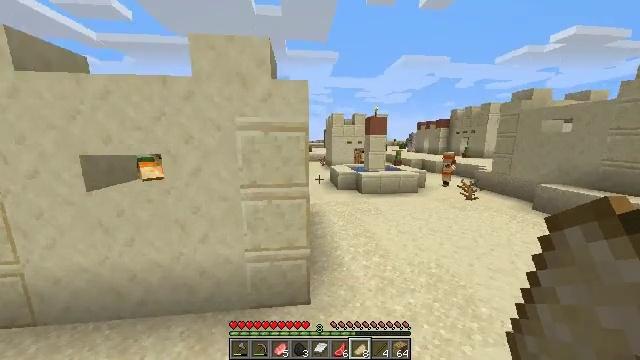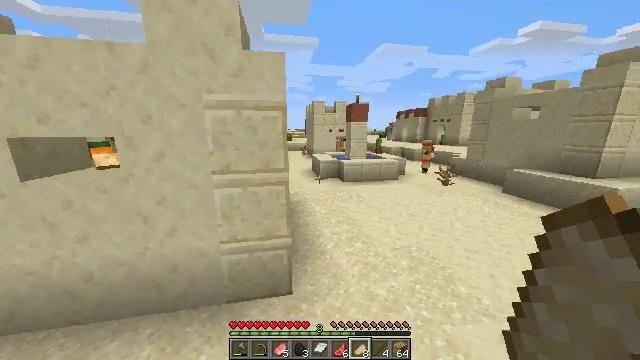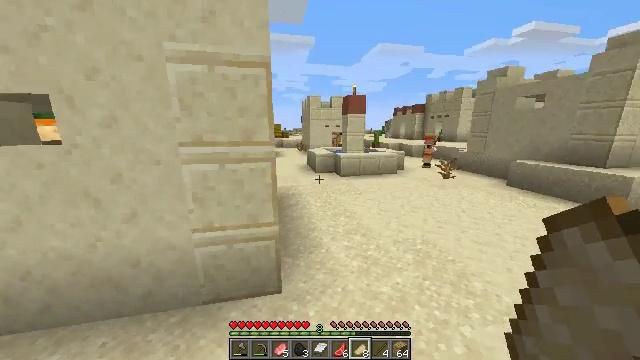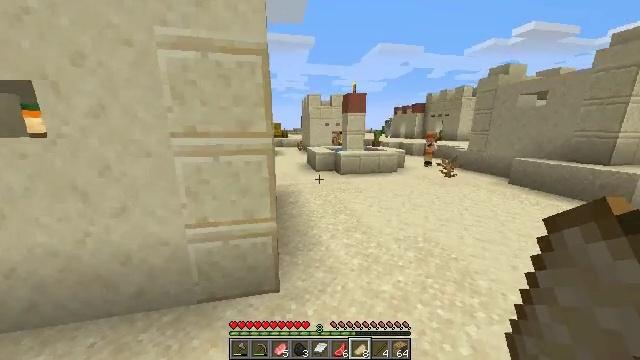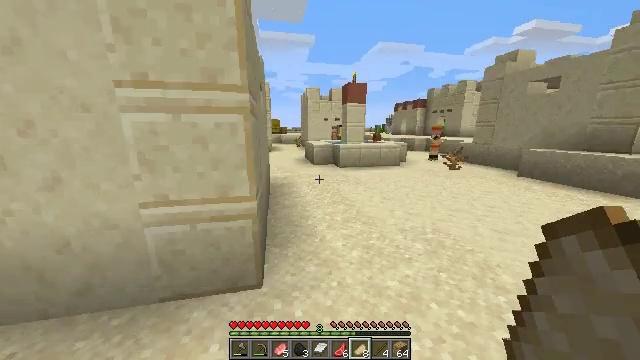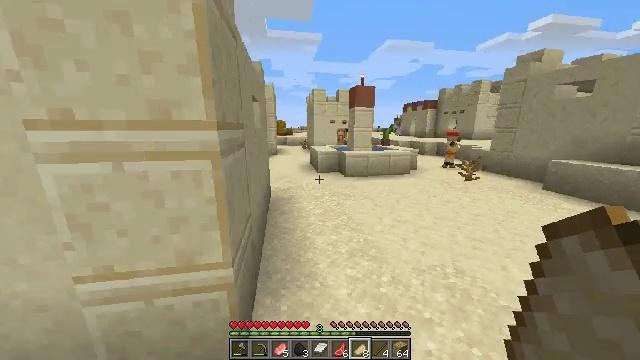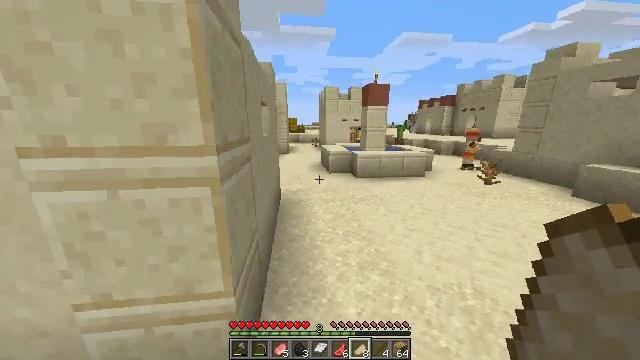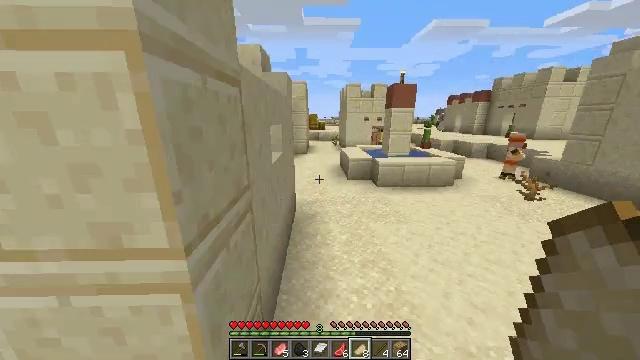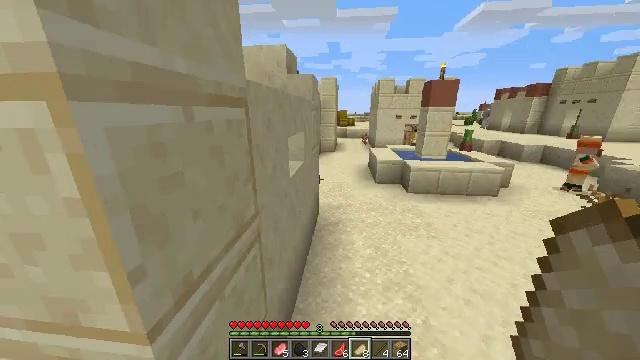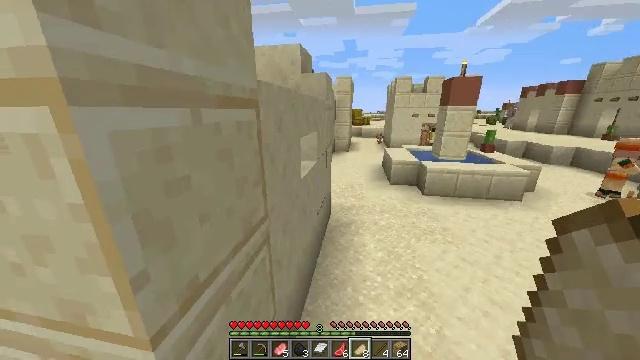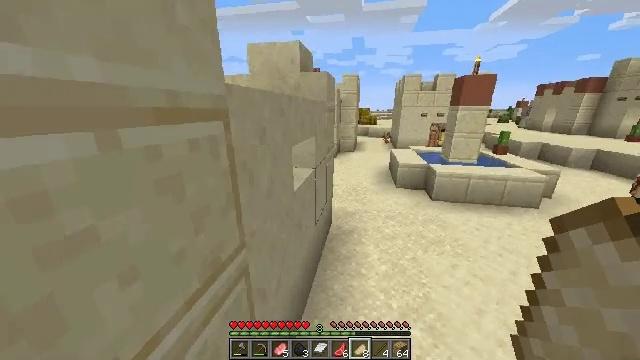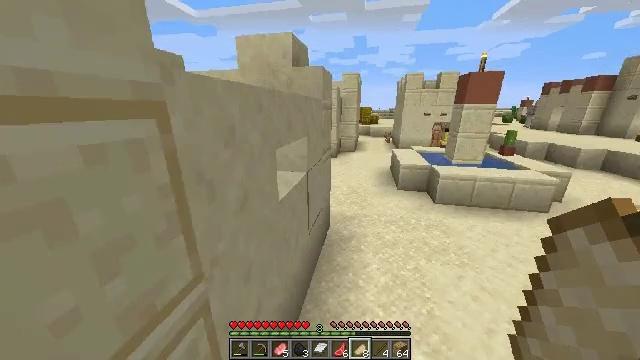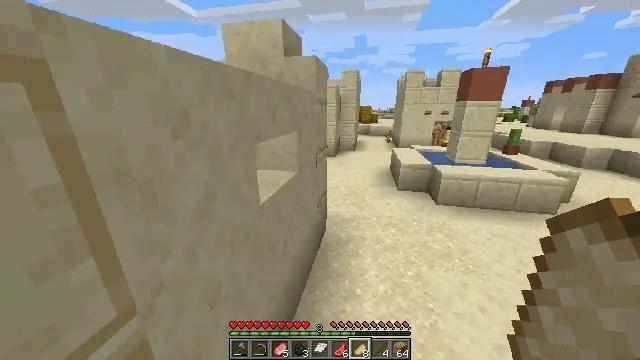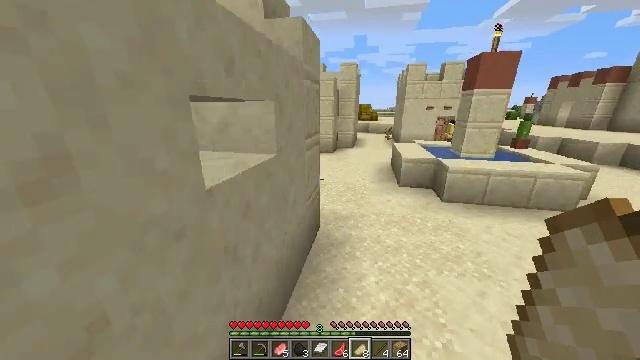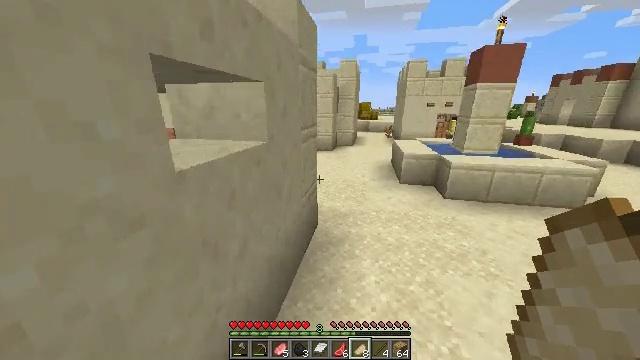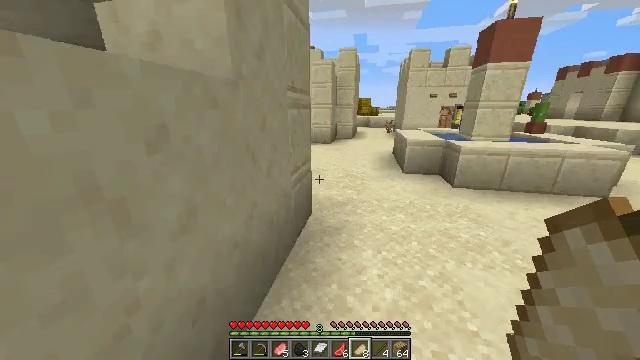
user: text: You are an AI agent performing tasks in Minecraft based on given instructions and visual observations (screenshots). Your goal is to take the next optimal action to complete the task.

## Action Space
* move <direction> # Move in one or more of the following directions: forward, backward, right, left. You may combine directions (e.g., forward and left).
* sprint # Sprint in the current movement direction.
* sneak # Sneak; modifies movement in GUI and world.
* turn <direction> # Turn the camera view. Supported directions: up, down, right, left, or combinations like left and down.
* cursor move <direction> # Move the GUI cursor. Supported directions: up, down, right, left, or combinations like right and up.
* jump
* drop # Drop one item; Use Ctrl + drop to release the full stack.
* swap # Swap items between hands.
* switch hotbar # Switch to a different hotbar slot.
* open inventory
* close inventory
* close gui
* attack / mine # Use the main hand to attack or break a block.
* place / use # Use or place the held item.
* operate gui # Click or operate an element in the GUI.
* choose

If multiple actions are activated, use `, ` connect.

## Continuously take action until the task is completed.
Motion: motion action
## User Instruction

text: Collect a hay block for crafting.
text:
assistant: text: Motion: move forward and move right, turn right and down, jump
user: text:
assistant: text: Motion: move forward and move right, jump
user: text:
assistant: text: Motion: move forward and move right, jump
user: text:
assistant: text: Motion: move forward and move right, jump
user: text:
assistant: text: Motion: move forward, turn left, jump
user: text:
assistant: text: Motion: move forward, turn left and down, jump
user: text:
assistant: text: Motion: move forward, turn left and down, jump
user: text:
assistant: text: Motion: move forward, turn left and down, jump
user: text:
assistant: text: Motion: move forward, turn left, jump
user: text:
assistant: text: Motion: move forward, turn left, jump
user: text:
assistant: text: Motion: move forward, jump
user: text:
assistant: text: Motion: move forward, jump
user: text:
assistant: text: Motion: move forward, jump
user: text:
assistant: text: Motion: move forward, jump
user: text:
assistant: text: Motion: move forward, jump
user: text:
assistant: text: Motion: move forward, jump
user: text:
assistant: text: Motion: move forward, jump
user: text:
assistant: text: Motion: move forward, jump
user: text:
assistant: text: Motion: move forward, jump
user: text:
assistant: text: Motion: move forward, jump
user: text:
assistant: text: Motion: move forward, jump
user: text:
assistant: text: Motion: move forward, jump
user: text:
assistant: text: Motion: move forward and move right, turn left and up
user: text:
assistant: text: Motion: move forward and move right, turn left
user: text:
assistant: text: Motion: move forward and move right, turn left
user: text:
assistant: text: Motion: move forward and move right, turn left
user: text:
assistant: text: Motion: move forward and move right, turn right and up
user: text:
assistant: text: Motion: move forward and move right
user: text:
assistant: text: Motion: move forward and move right
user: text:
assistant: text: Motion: move forward and move right